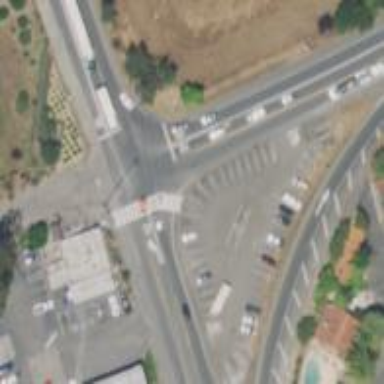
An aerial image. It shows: Parking lot with asphalt surface designed for park and ride facility.